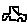
Label: car